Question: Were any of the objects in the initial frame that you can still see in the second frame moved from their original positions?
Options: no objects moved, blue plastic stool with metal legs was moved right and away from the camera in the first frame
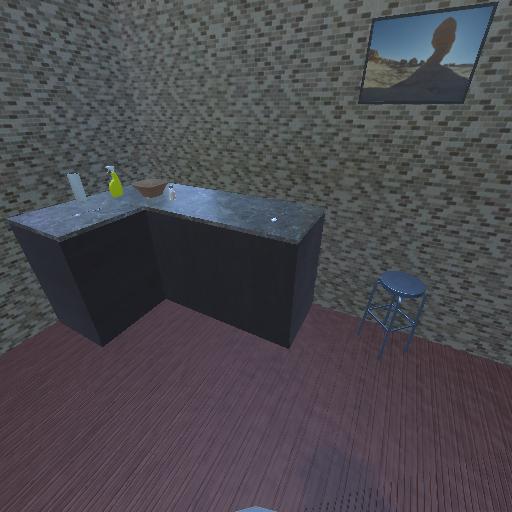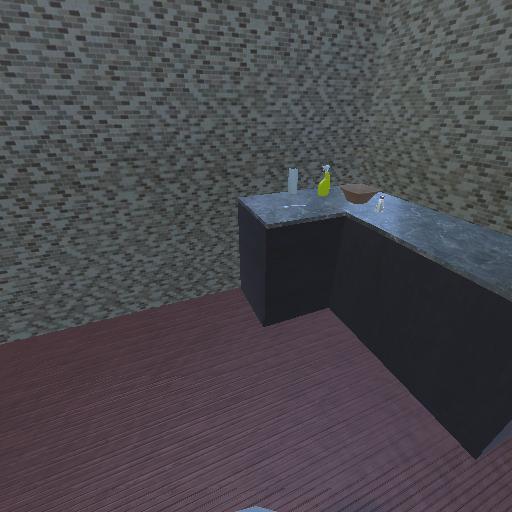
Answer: no objects moved